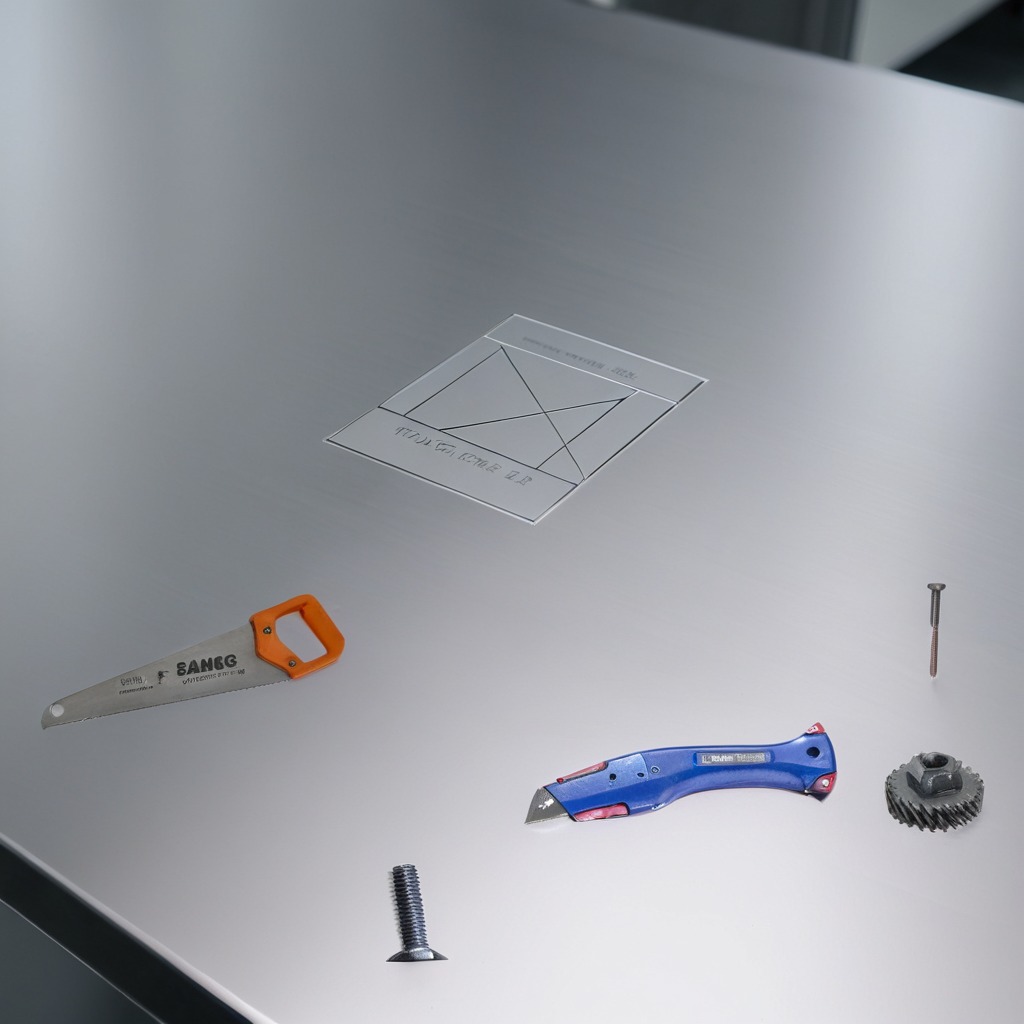
A steel gear with teeth, a utility knife, a metal machine screw, an iron nail, and a handheld metal saw are lying on the stainless steel table in a high-end prototyping lab.